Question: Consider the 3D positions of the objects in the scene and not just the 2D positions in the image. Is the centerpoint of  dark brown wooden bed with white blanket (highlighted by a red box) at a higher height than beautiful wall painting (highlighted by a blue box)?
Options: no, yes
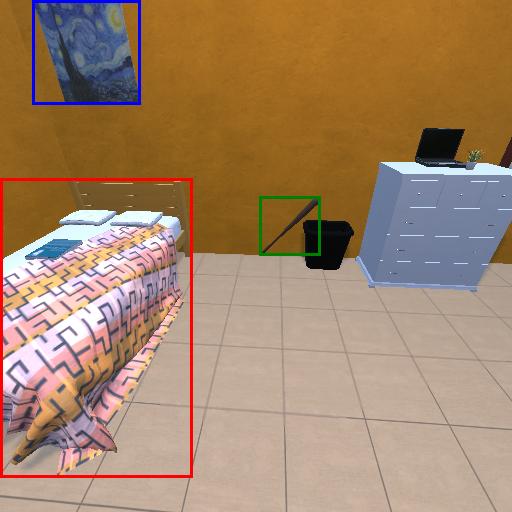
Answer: no